Interaction volume radius: 5 \u00c5
Interaction volume height: 20 \u00c5
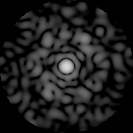
Disorder parameter: 0.7557